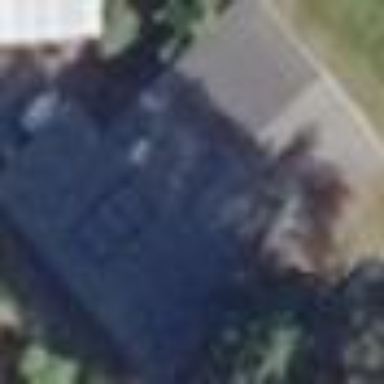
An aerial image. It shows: Detached building with gabled roof.